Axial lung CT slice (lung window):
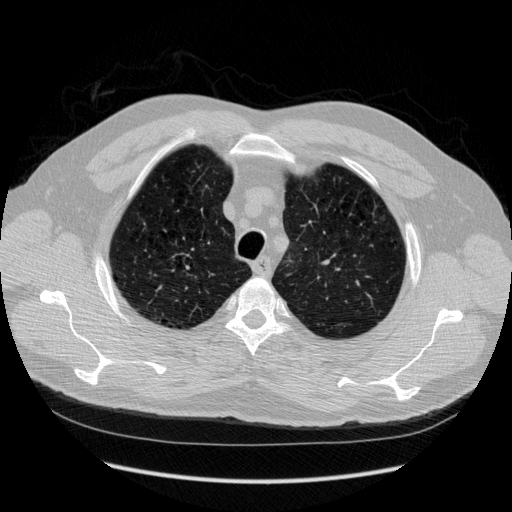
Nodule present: no